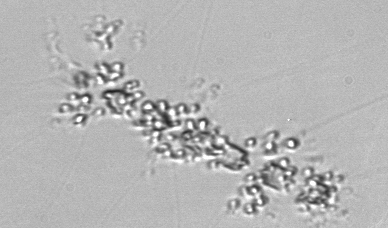
Label: Chaetoceros_didymus_TAG_external_flagellate